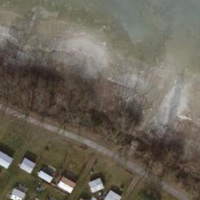
EUNIS habitat code: 14
Species observed at this site:
Anas platyrhynchos
Passer domesticus